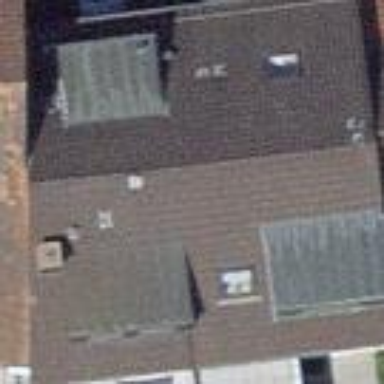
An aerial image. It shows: Building with tiled roof.